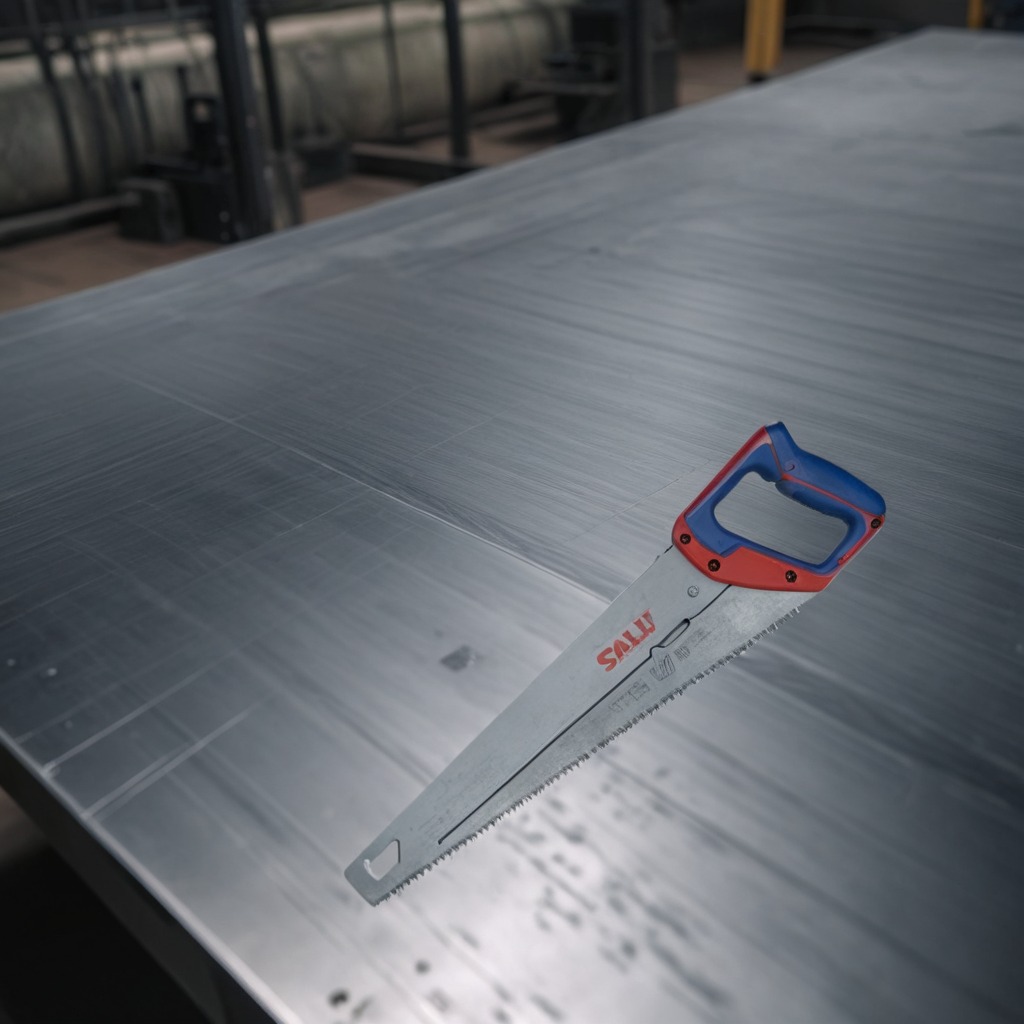
A handheld metal saw lies on a cold steel table in a mining workshop.